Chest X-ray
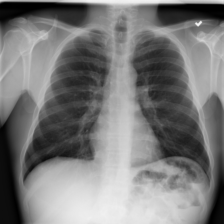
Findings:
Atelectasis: negative
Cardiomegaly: negative
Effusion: negative
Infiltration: negative
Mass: negative
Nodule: negative
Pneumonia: negative
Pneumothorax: negative
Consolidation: negative
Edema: negative
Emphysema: negative
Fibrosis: negative
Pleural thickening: negative
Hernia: negative